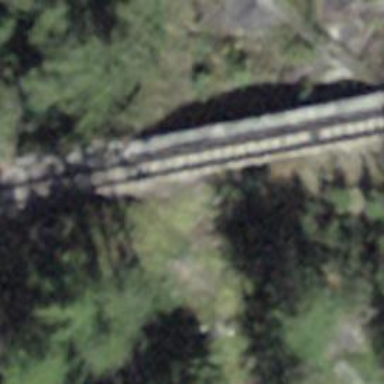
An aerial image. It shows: Funicular railway.